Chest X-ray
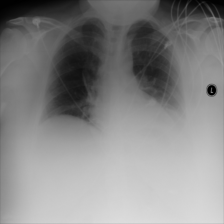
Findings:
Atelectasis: positive
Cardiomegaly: negative
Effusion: positive
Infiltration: negative
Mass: negative
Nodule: negative
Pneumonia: negative
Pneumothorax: negative
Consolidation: negative
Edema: negative
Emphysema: negative
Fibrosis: negative
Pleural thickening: negative
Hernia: negative